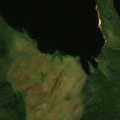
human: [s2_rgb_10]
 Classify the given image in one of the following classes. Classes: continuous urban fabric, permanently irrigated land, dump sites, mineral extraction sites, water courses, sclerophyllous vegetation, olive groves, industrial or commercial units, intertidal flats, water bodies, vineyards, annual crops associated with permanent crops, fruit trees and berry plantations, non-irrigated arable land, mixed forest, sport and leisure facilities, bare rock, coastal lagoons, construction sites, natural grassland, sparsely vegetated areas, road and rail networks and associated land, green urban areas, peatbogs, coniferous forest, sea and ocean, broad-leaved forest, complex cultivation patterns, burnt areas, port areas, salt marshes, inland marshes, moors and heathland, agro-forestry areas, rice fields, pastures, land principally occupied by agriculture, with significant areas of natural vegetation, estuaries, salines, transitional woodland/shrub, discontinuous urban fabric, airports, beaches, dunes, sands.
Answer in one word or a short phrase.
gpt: coniferous forest, peatbogs, water bodies